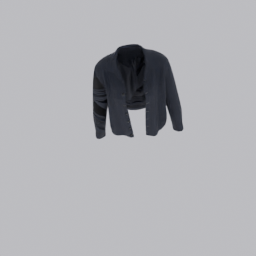
Label: people